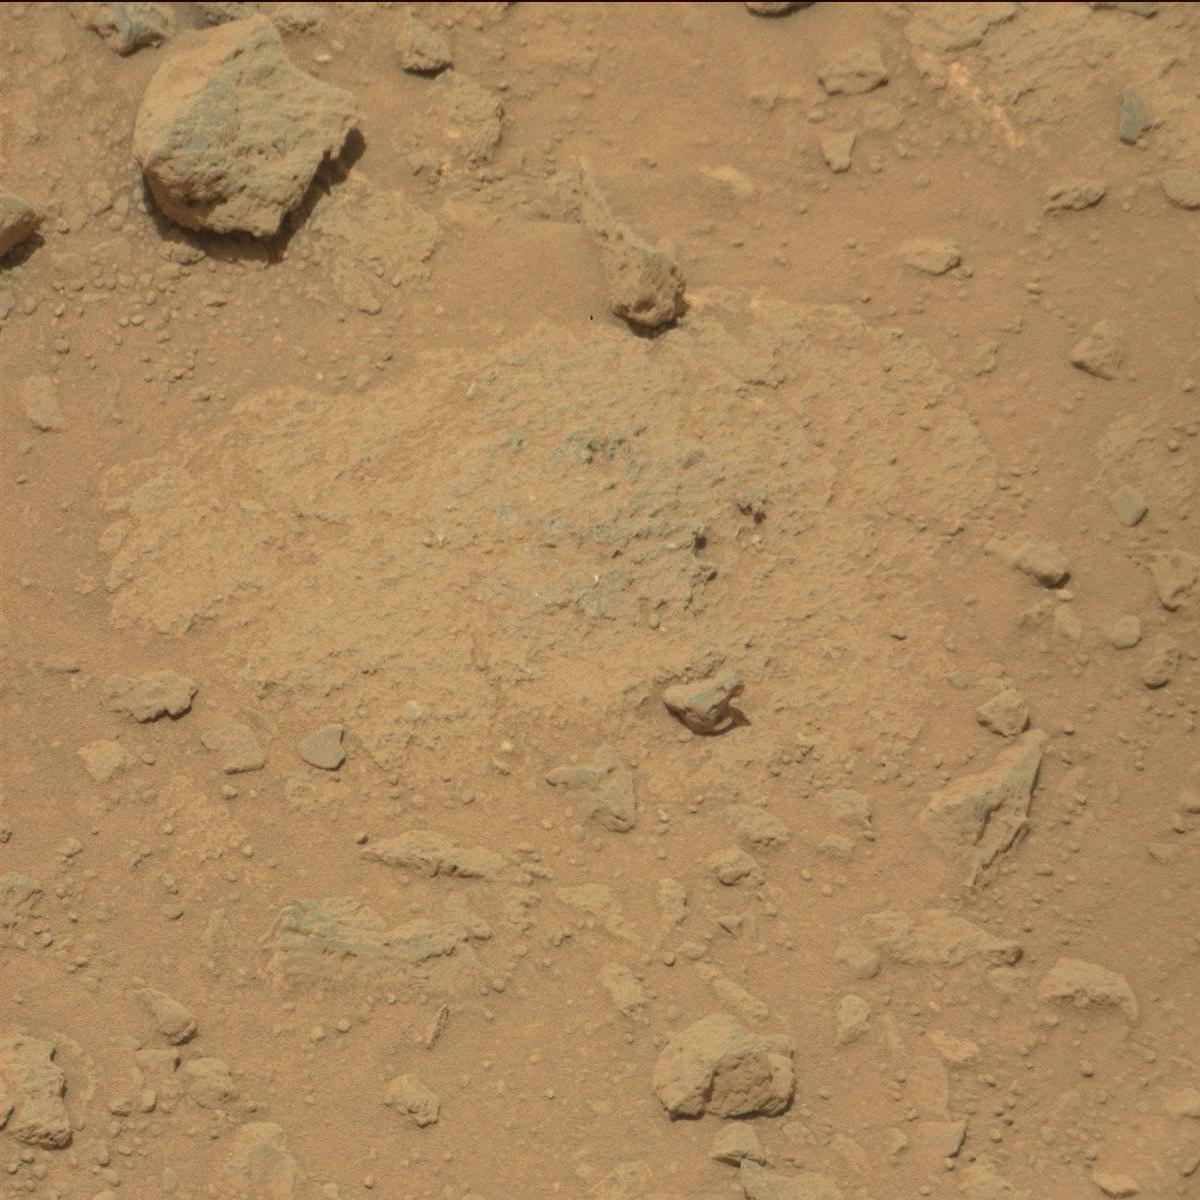
Terrain classes present: Bedrock, Rock, Sand / Soil